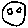
Label: moon